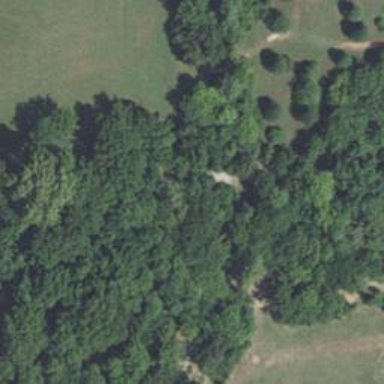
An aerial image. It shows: Disc golf tee.